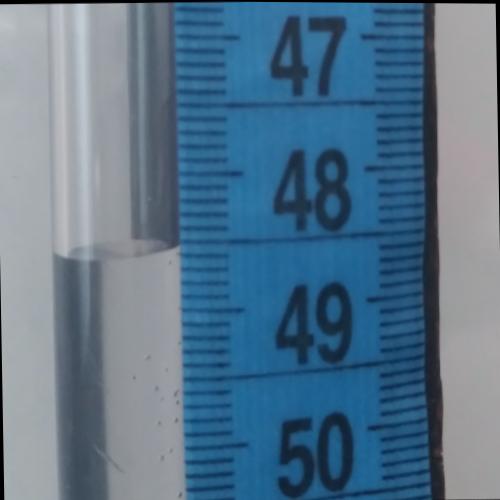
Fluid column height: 48.6 cm